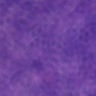
Metastatic tissue present: no